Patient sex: M
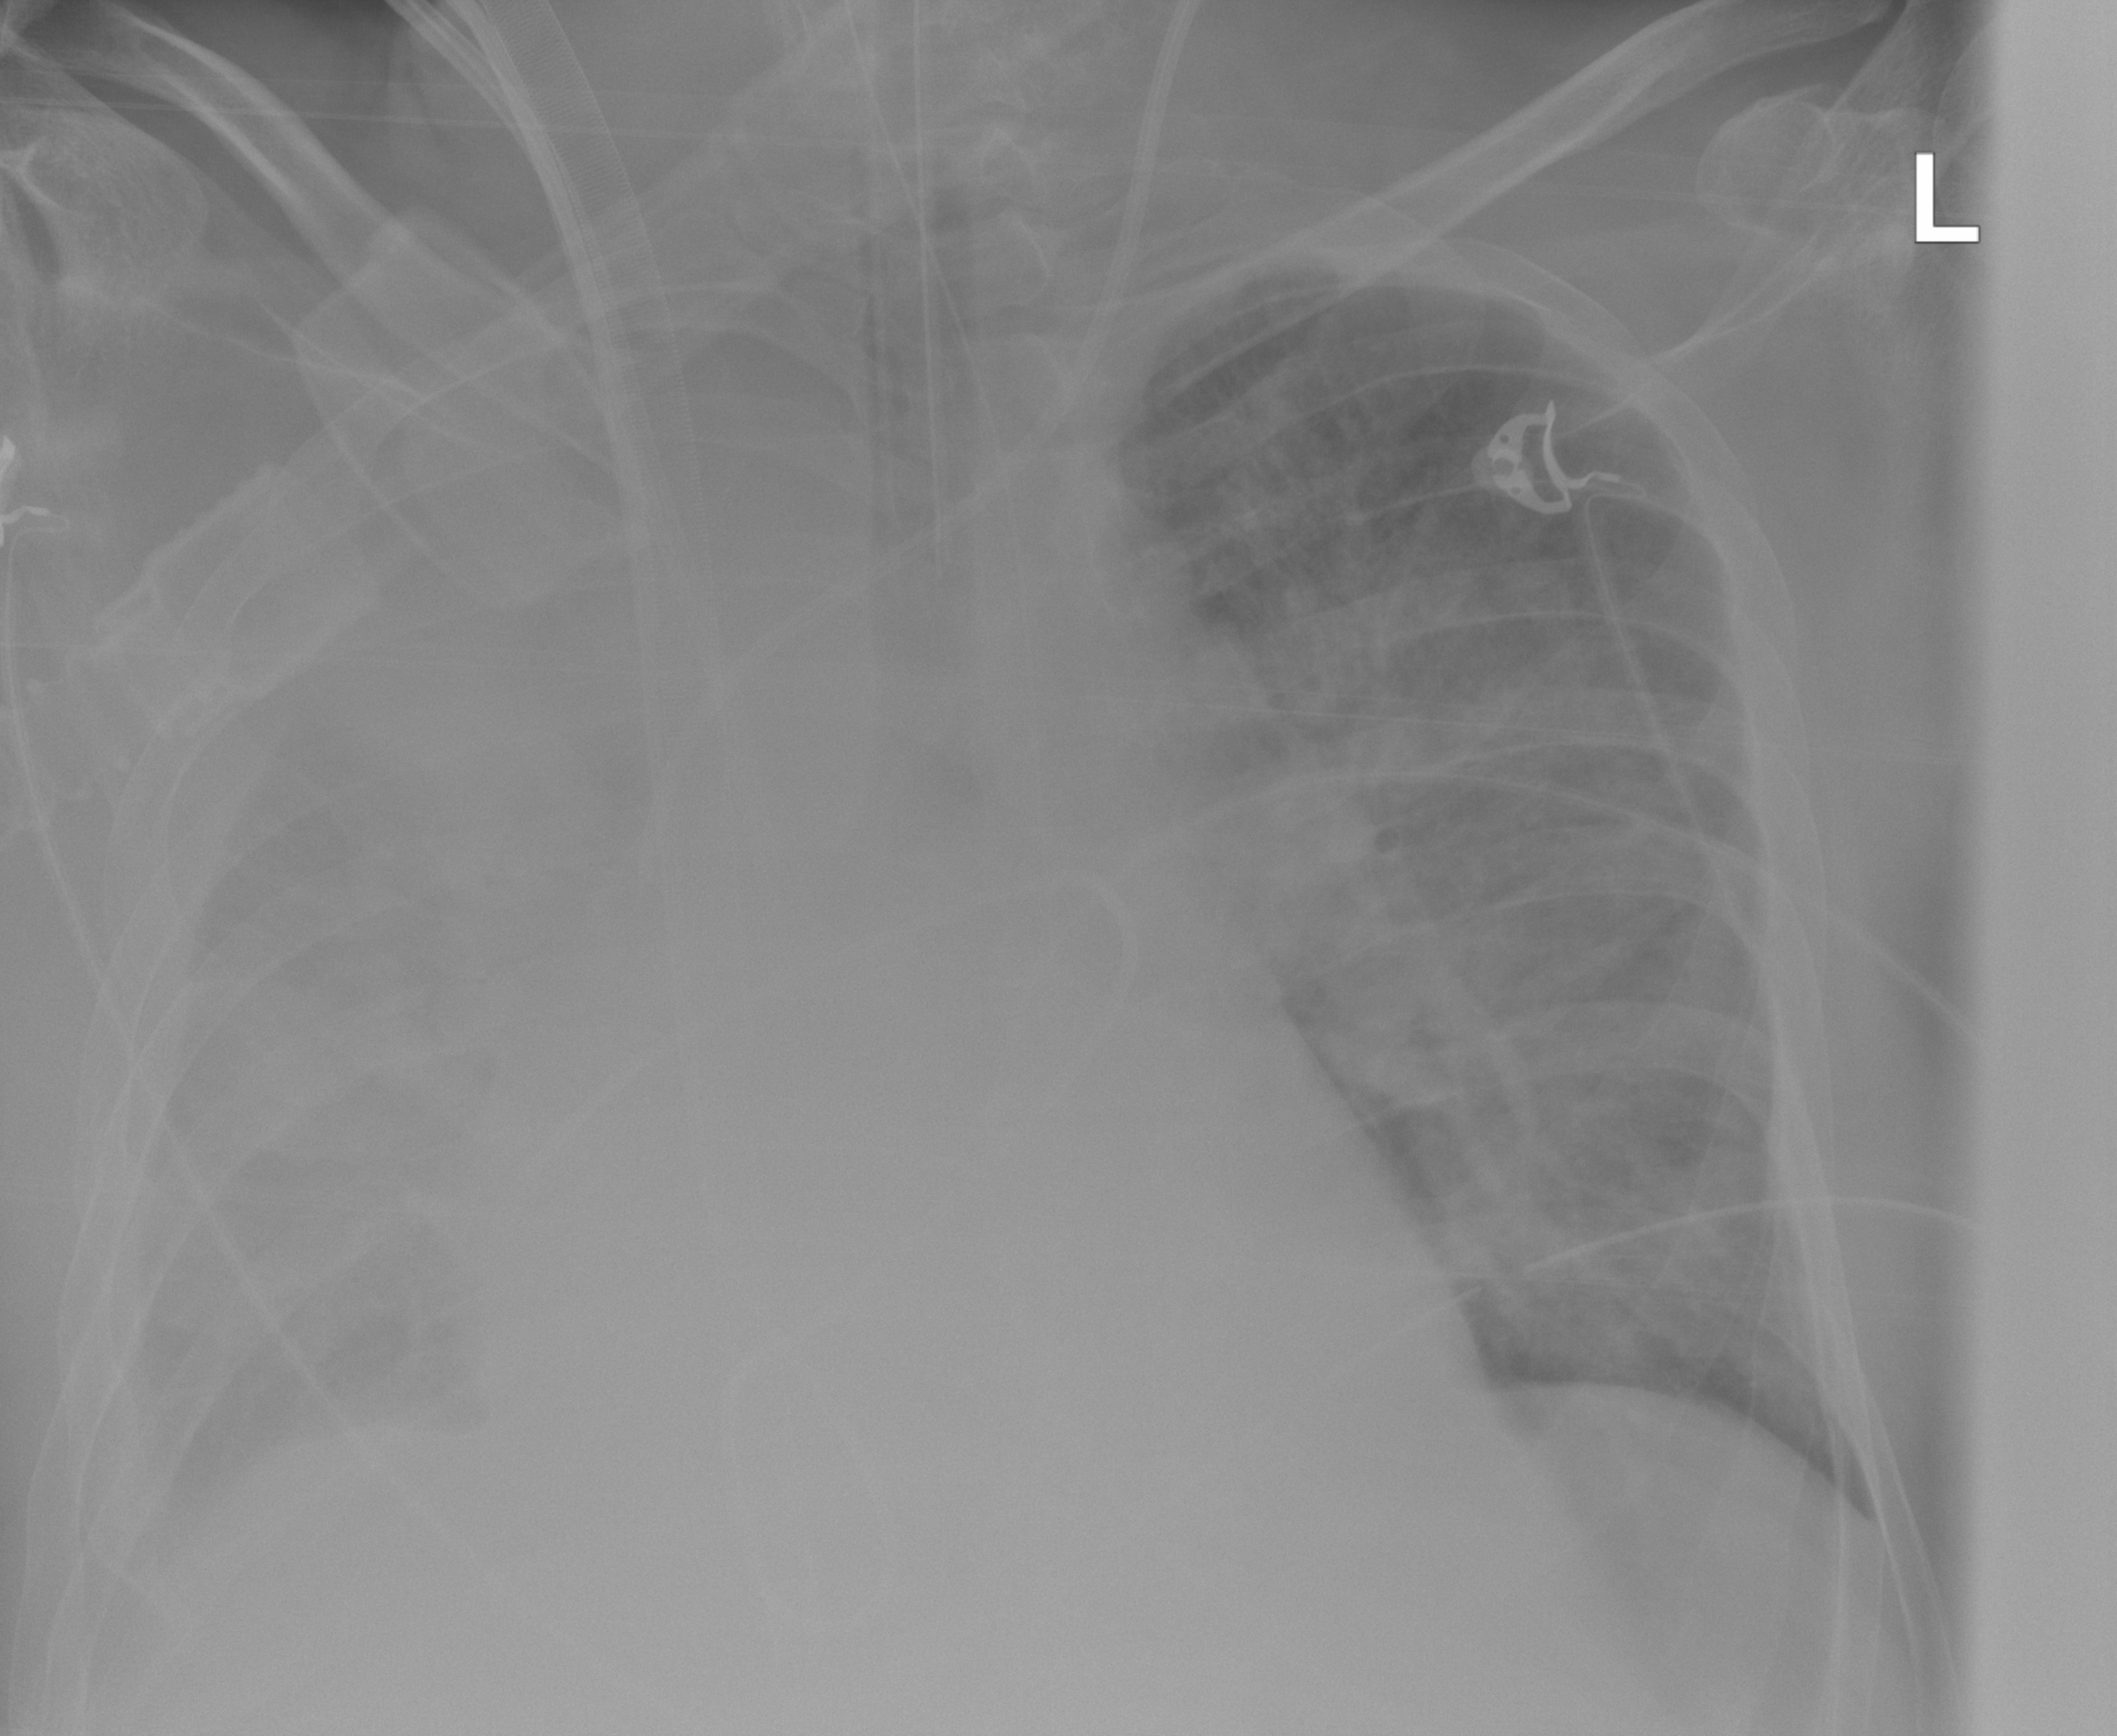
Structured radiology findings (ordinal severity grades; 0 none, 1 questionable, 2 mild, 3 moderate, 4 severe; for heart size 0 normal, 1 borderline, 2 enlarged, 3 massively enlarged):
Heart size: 2
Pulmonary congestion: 3
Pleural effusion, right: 4
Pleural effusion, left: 2
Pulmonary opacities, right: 3
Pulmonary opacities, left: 2
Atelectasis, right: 3
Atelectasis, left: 2